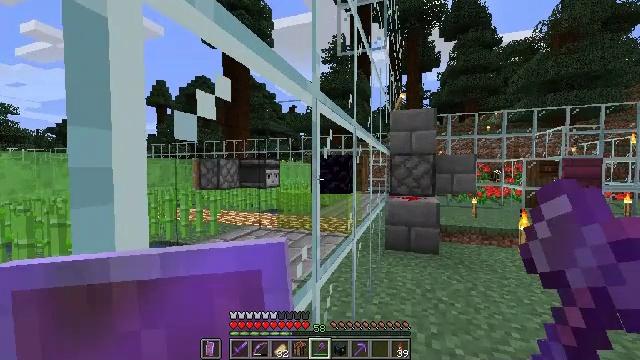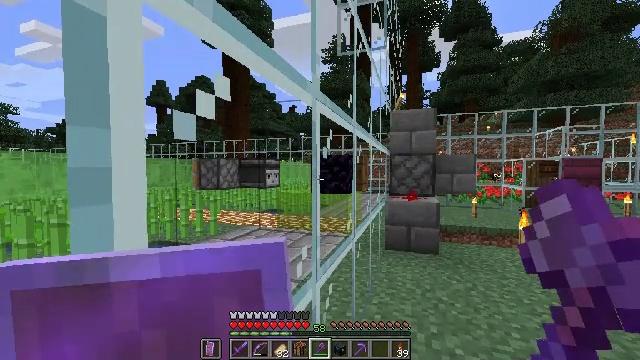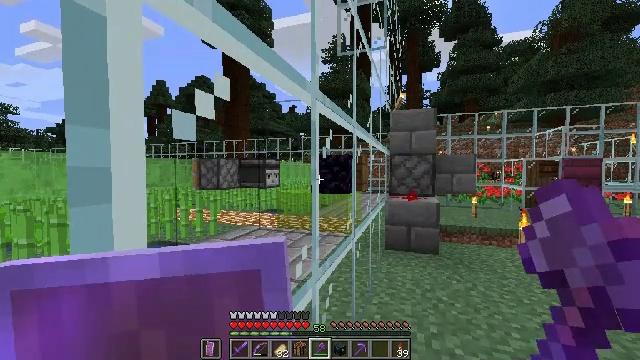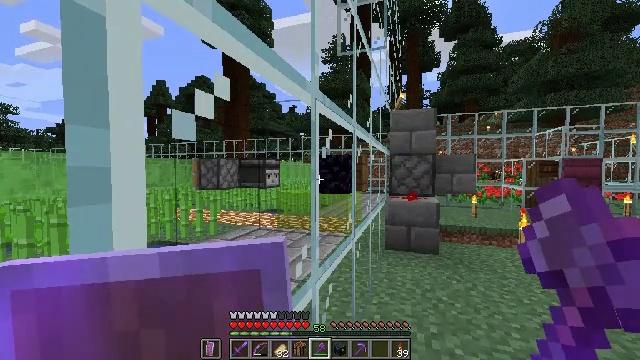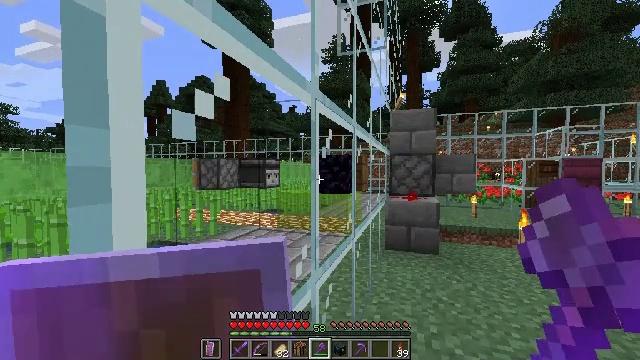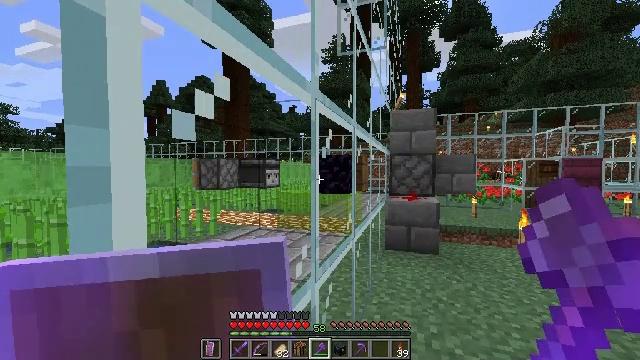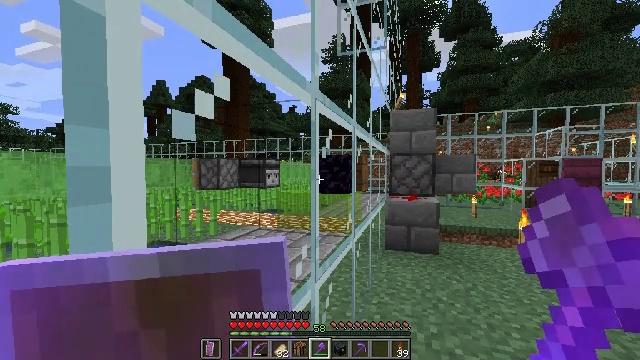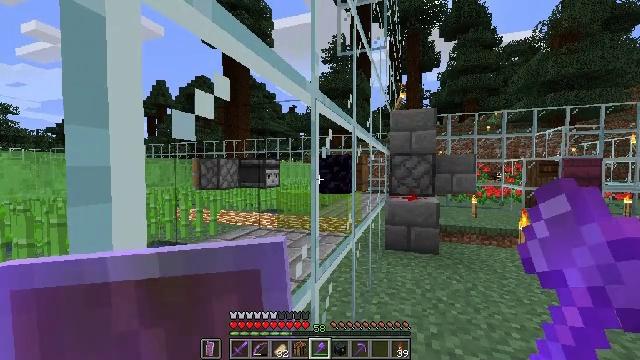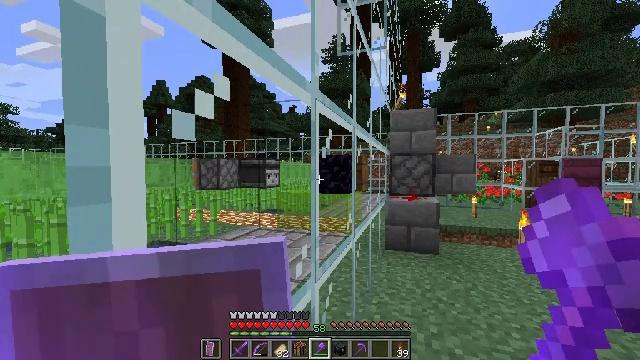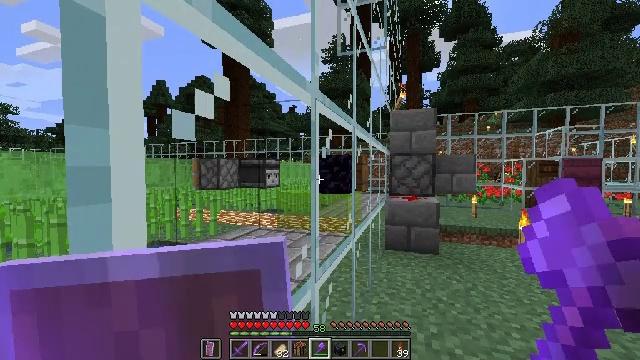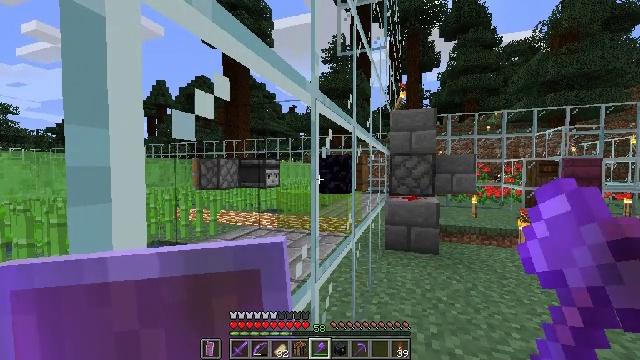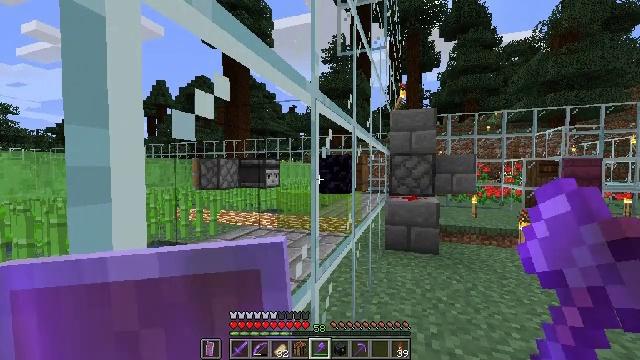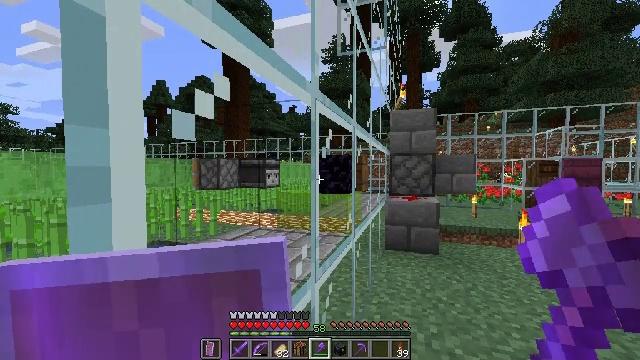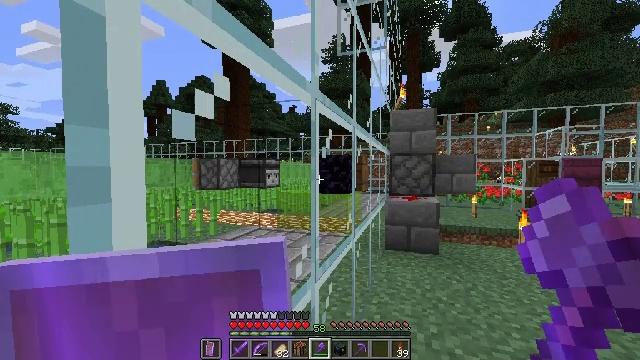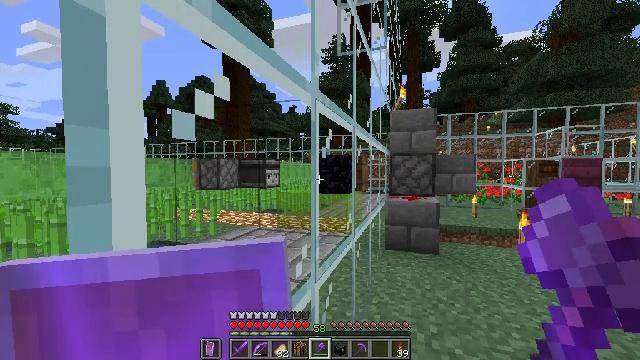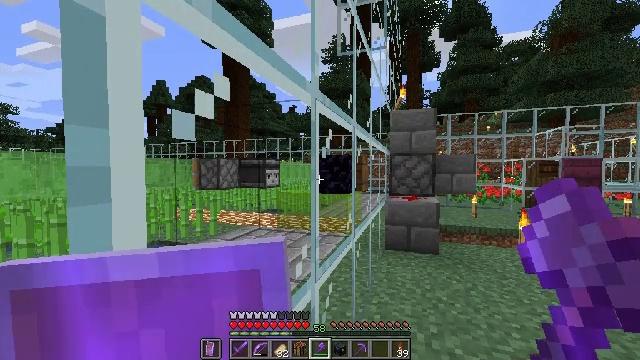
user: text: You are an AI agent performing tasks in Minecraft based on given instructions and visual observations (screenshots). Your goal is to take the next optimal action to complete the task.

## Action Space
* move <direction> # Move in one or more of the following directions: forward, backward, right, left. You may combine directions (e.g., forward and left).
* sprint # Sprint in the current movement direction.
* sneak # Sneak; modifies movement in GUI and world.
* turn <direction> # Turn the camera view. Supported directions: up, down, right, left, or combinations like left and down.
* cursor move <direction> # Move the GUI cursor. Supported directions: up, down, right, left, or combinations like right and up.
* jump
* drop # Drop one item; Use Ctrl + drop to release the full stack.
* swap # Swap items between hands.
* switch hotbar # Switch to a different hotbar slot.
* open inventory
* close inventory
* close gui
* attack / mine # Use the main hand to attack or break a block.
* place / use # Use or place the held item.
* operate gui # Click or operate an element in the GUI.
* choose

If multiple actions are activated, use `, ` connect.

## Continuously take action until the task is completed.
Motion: motion action
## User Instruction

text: Break the slime block to collect it.
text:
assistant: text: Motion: no_op
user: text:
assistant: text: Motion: no_op
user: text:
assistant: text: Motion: no_op
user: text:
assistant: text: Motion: no_op
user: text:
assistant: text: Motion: no_op
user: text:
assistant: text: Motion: no_op
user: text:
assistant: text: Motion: no_op
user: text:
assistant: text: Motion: no_op
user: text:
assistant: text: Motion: no_op
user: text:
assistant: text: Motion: no_op
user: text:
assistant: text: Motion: no_op
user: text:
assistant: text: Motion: no_op
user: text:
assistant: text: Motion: no_op
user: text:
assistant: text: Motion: no_op
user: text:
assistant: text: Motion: no_op
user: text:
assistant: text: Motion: no_op
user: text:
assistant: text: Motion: no_op
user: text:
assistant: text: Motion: no_op
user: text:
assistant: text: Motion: no_op
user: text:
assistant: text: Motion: no_op
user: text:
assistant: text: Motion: no_op
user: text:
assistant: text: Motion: no_op
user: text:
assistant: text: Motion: no_op
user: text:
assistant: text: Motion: no_op
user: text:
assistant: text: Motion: no_op
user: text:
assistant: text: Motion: no_op
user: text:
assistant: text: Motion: no_op
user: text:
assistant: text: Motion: no_op
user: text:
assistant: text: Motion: no_op
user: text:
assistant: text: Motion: no_op